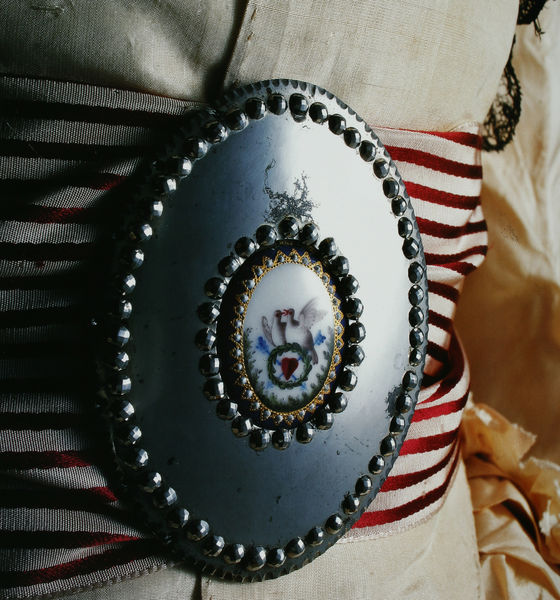
Titel: Schnalle
Standort: Kyoto (Japan)
Institution: Kyoto Costume Institute
Schlagwörter: blau, flügel, weiß, kleid, licht, schmuck, gürtel, rot, tuch, mode, muster, ornament, band, kleidung, leinen, rahmen, silber, spitze, steine, taube, vögel, gold, stoff, brosche, perlen, seide, kreis, oval, rund, taille, liebe, mieder, matt, detail, gestreift, streifen, metall, rüsche, rüschen, halsschmuck, nieten, naht, striche, satin, foto, fotografie, punkte, spange, schnalle, schild, messing, medaillon, porzellan, tauben, strich, punkt, orden, kranz, lorbeerkranz, ritter, damast, fragment, wappen, amulett, hellgrau, korsett, herz, zier, beschlag, emblem, stahl, einfassung, noppen, email, pfeile, umrahmt, zierband, nähte, schmuckstück, gürtelschnalle, beschlagen, emaile, emaille, schmuk, schärüe, turteltauben